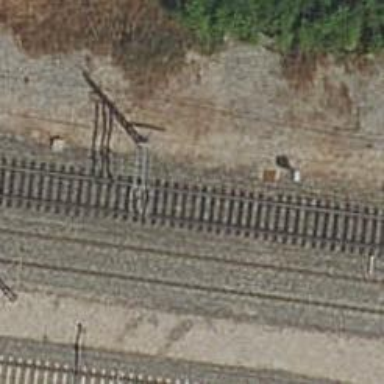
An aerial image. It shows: Railway with electrified contact lines.